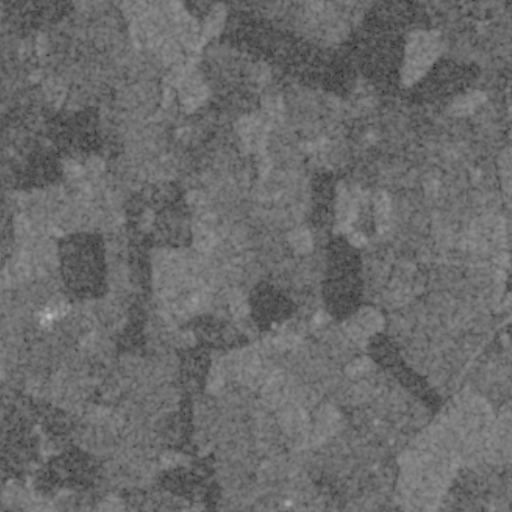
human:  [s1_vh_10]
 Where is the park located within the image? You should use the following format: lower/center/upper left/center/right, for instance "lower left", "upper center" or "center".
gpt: The park is located in the center left of the image.
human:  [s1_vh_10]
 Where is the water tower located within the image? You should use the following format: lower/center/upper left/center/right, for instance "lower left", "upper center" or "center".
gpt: The water tower is located in the lower left of the image.
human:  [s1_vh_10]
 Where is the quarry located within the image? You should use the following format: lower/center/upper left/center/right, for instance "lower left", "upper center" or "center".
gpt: There is no quarry in the image.

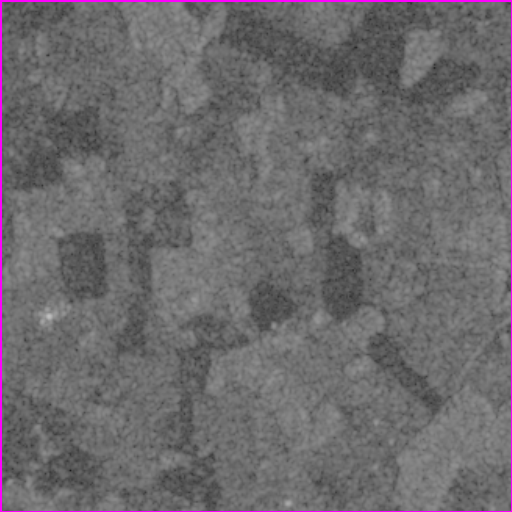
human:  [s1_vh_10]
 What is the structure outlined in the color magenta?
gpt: The structure outlined in magenta is a crop field.
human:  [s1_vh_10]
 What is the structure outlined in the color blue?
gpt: There is no blue outline.